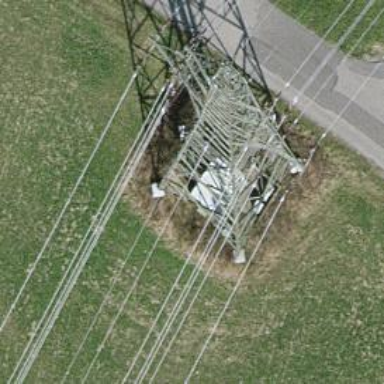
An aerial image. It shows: There are 10 cables for the power line in the image.